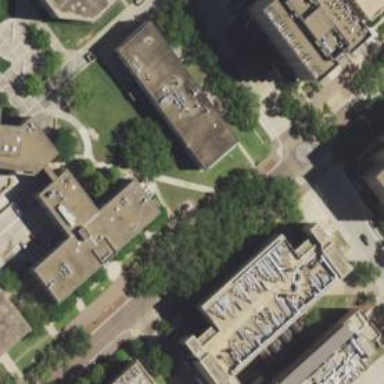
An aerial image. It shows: University building.